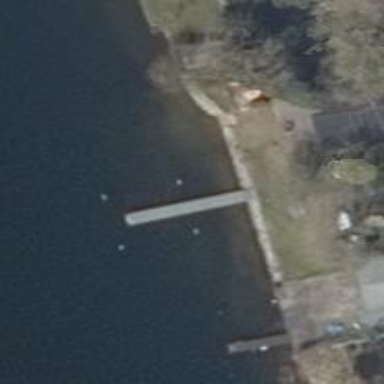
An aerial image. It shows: Man-made pier.